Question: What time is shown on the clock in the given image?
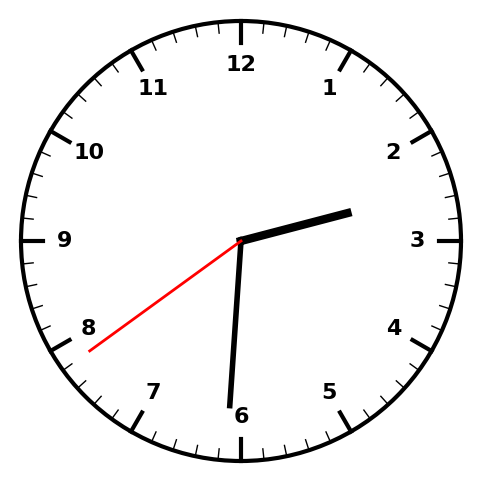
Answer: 02:30:39